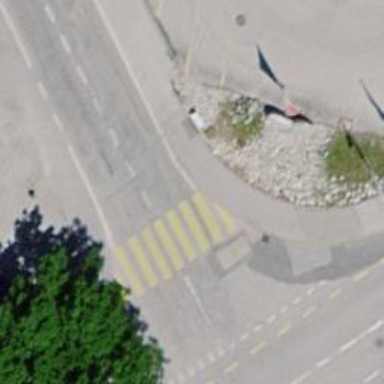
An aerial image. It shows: Marked zebra crossing on the road.